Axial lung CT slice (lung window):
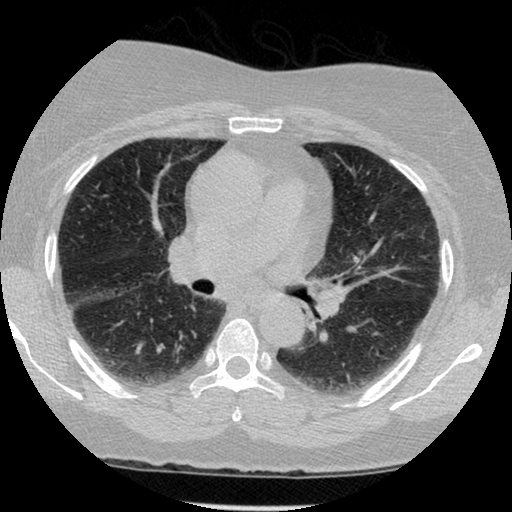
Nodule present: no